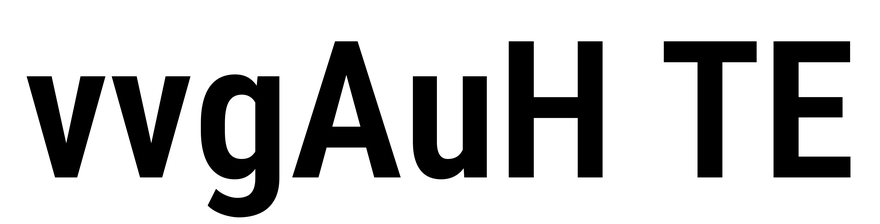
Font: Roboto_Condensed_SemiBold